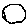
Label: circle